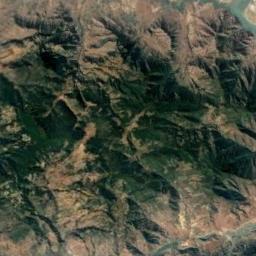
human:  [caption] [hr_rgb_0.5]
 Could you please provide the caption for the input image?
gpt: The mountains are completely covered by vegetation .

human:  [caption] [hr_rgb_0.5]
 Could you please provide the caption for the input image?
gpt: The folded mountain consists of some ridges and valleys and is covered with some vegetation .

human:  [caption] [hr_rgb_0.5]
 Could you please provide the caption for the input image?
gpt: The mountain is full of green plants with a blue river .

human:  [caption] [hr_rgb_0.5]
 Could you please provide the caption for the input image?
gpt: There is the mountain of uneven .

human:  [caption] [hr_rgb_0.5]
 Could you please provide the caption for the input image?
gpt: There are some green ravines on the brown mountain .